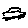
Label: car